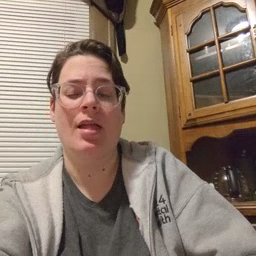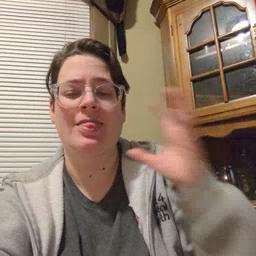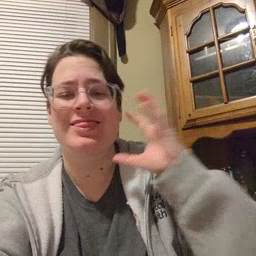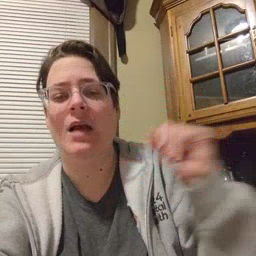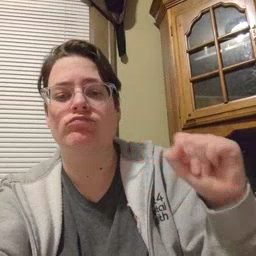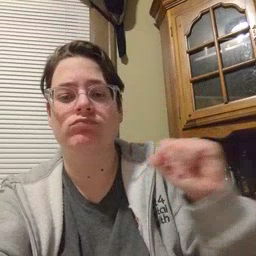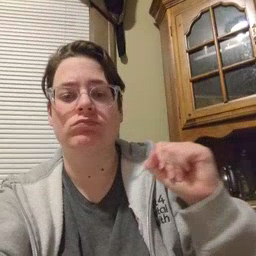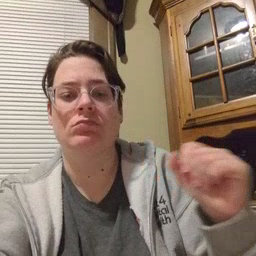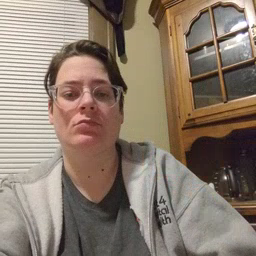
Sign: loud